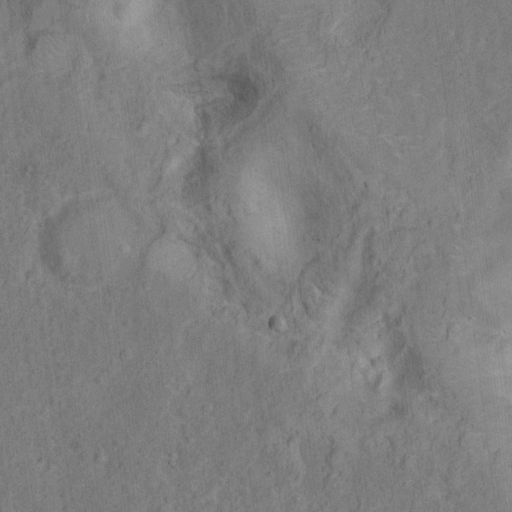
Classes present: Background